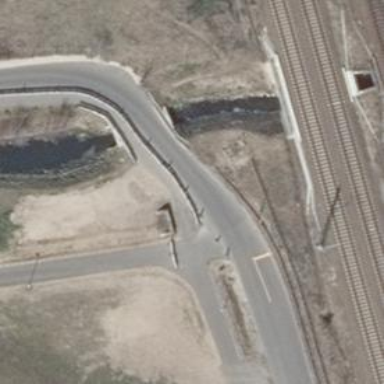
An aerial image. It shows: Asphalt sidewalk along the footway.